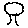
Label: tree